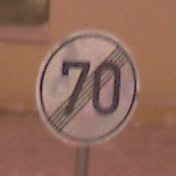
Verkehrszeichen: EndeGeschwindigkeit70
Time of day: Night
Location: Outdoor (Urban)
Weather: Overcast
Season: Winter
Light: Artificial